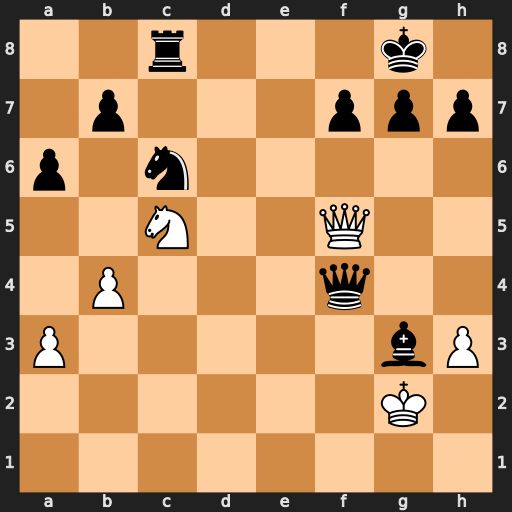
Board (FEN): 2r3k1/1p3ppp/p1n5/2N2Q2/1P3q2/P5bP/6K1/8
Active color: w
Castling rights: -
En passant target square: -
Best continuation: Qxc8+ Nd8 Qxd8#